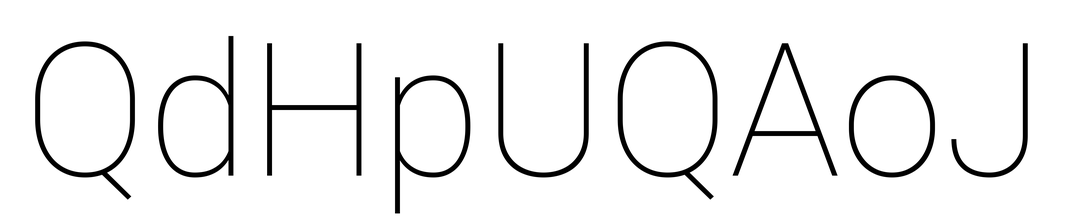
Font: Roboto_Thin